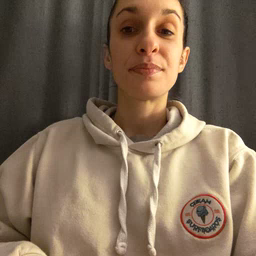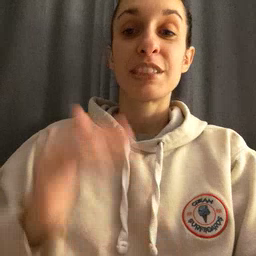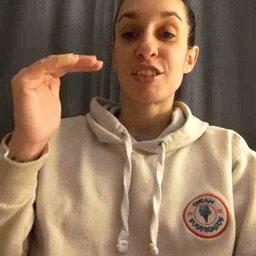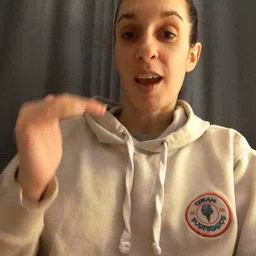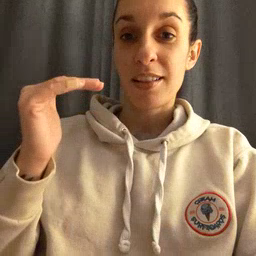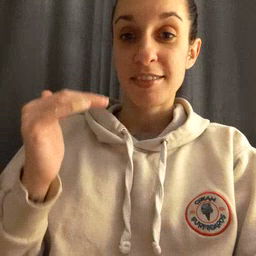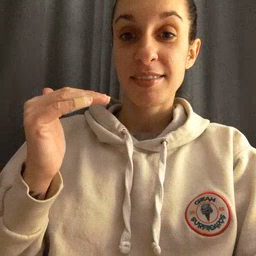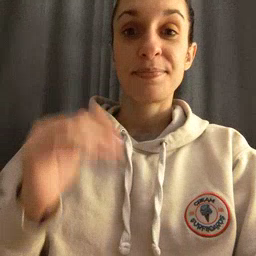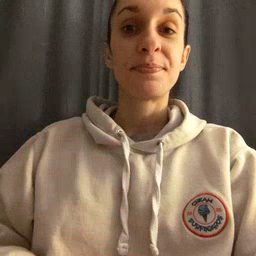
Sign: child